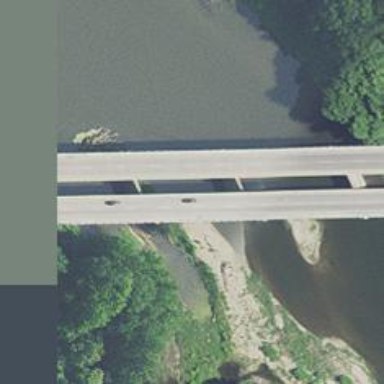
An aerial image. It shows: Concrete pier forming part of bridge.